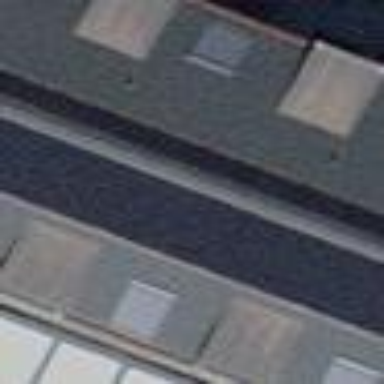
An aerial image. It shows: Residential building with gabled roof oriented across.